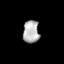
Tissue: lung
Cell type: Epithelial cells
Senescence score: 0.1958
Nuclear area (px): 367
Mean DAPI intensity: 174.76